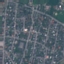
Land use / land cover class: Residential